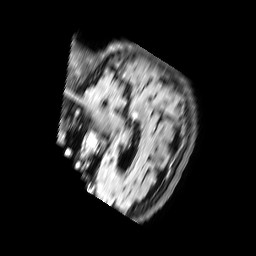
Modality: FLAIR
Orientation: sagittal
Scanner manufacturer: philips
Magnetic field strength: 3 T
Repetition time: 11 s
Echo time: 0.12 s